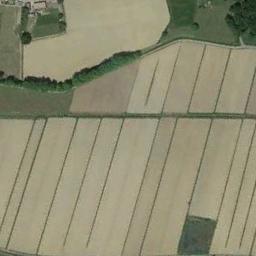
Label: rectangular_farmland